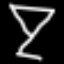
Label: hourglass